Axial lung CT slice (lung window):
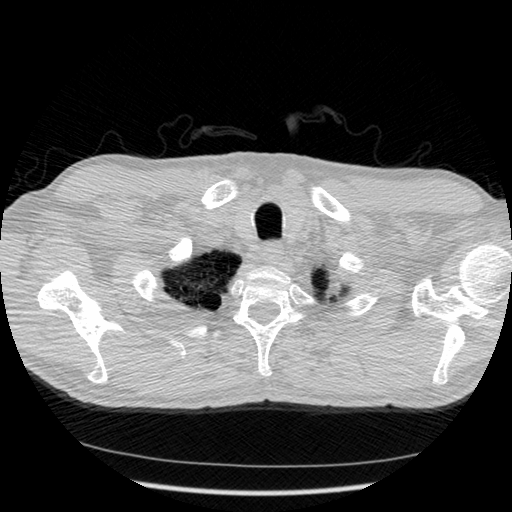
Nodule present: no